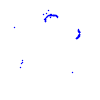
Particle: kaon